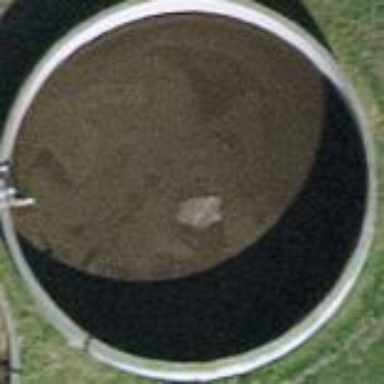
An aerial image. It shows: Storage tank building.